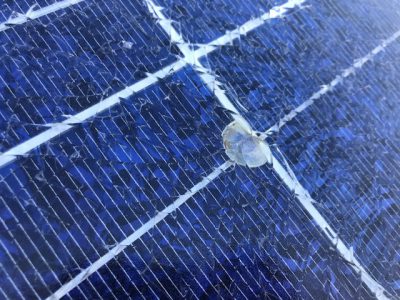
Label: Physical-Damage